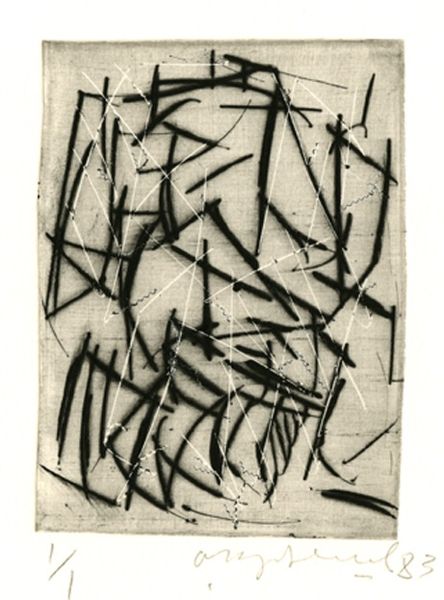
Titel: No. 639, No. 639
Künstler: Oleg Kudriashov
Standort: Amherst (Massachusetts, USA)
Institution: Mead Art Museum, Amherst College
Schlagwörter: white, black, gray, grey, paper, line, schwarz, weiss, square, pencil, lines, chalk, charcoal, abstrakt, shape, linien, triangle, geometrie, 1/1, 83, 639, chalf